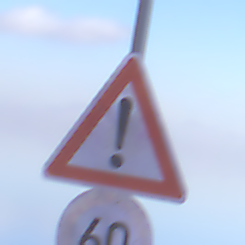
Verkehrszeichen: Gefahrenstelle
Zusatzzeichen unten: Geschwindigkeit60
Umgebung: Outdoor, Nature
Tageszeit: MorningAfternoon
Wetter: PartlyCloudy
Licht: Natural
Jahreszeit: NotSpecified
Kontrast: HighContrast